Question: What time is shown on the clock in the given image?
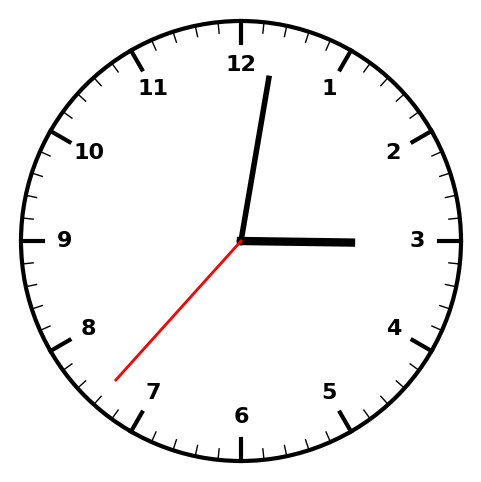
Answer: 03:01:37